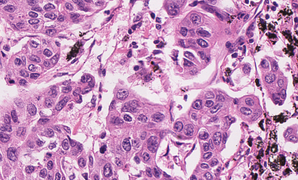
Tumor epithelial tissue: yes
Tumor-associated stroma tissue: yes
Normal tissue: no